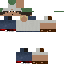
A male human skin with medium skin, wearing brown long hair dressed in a blue tshirt and blue pants, featuring a closed mouth.